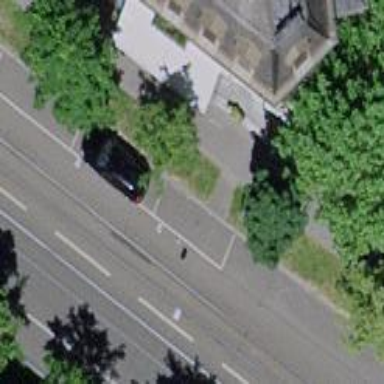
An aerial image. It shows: Avenue lined with broadleaved trees.